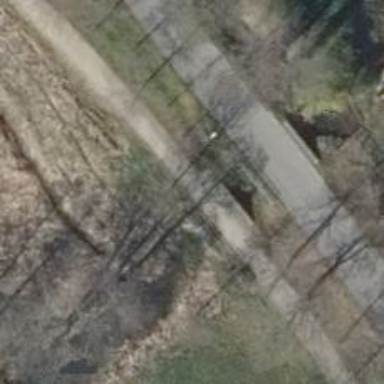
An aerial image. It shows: Path on bridge.